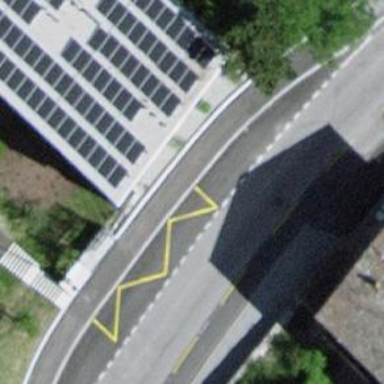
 serving as platform for public transportation."